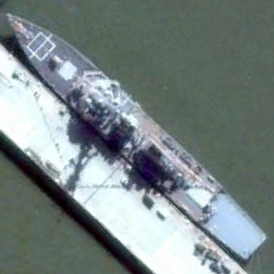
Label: destroyer